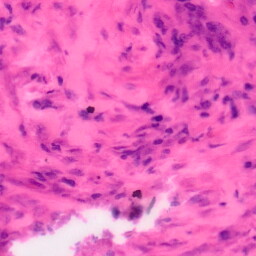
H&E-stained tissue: Colon